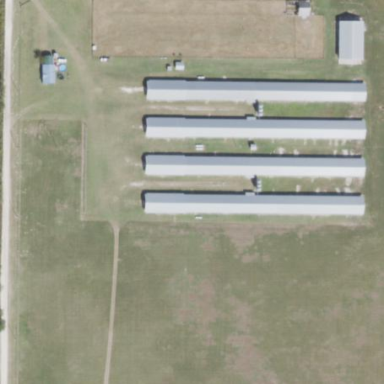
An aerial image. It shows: Poultry farmyard is depicted in the image.